Field crop: maize
Growth stage: 1
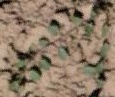
Species: convolvulus